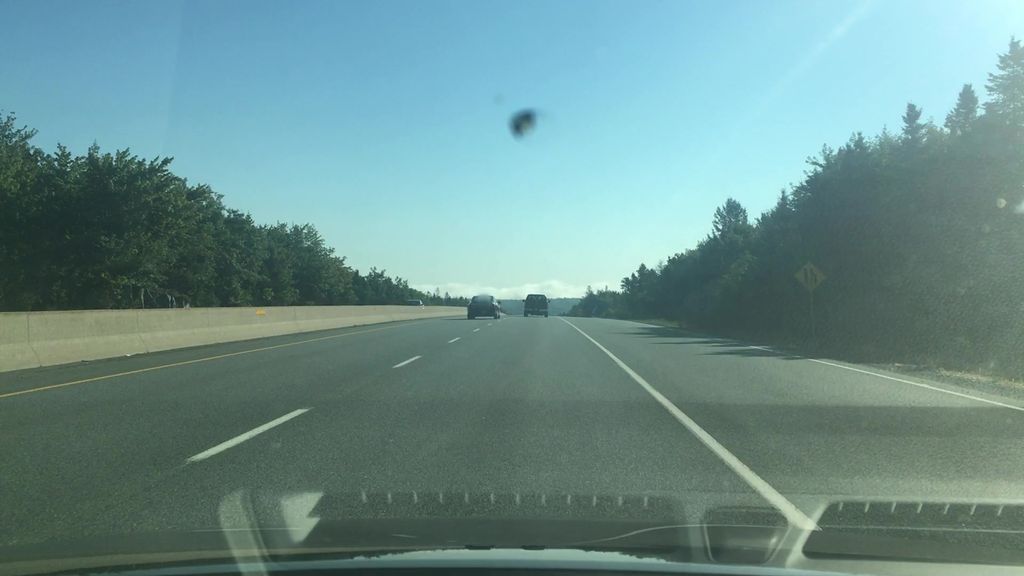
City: halifax